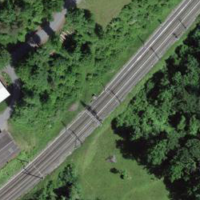
EUNIS habitat code: 41
Species observed at this site:
Cephalanthera longifolia
Cypripedium calceolus